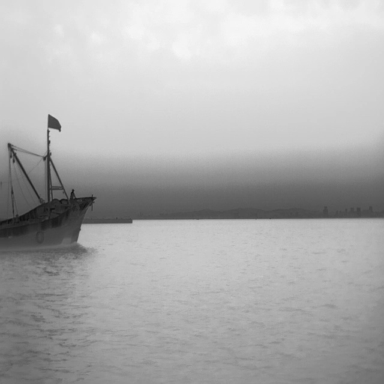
There is a bulk_carrier in the infrared image.